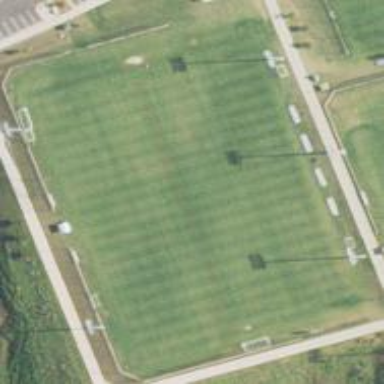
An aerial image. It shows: Soccer pitch designated for leisure and sports activities.